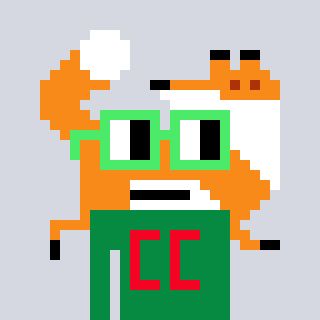
a pixel art character with square light green glasses, a fox-shaped head and a green-colored body on a cool background